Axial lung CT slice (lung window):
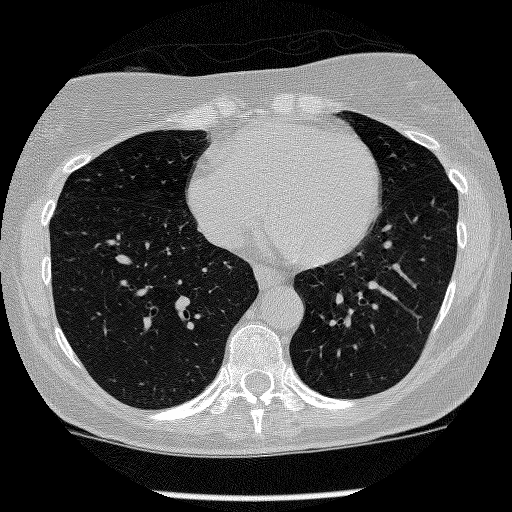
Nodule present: no